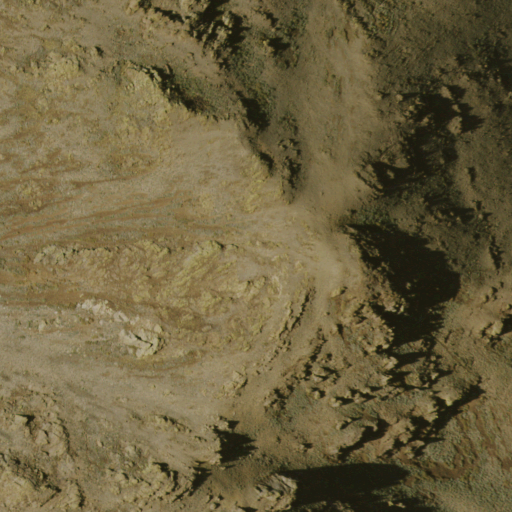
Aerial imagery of mountain in Nevada named Buffalo Mountain containing only shrub